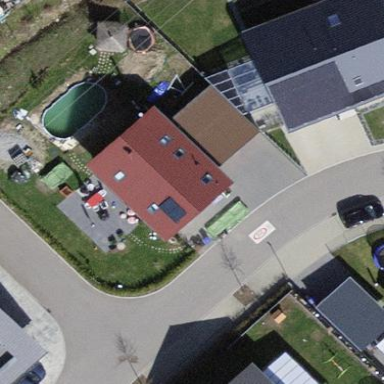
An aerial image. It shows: Detached building with gabled roof.